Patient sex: F
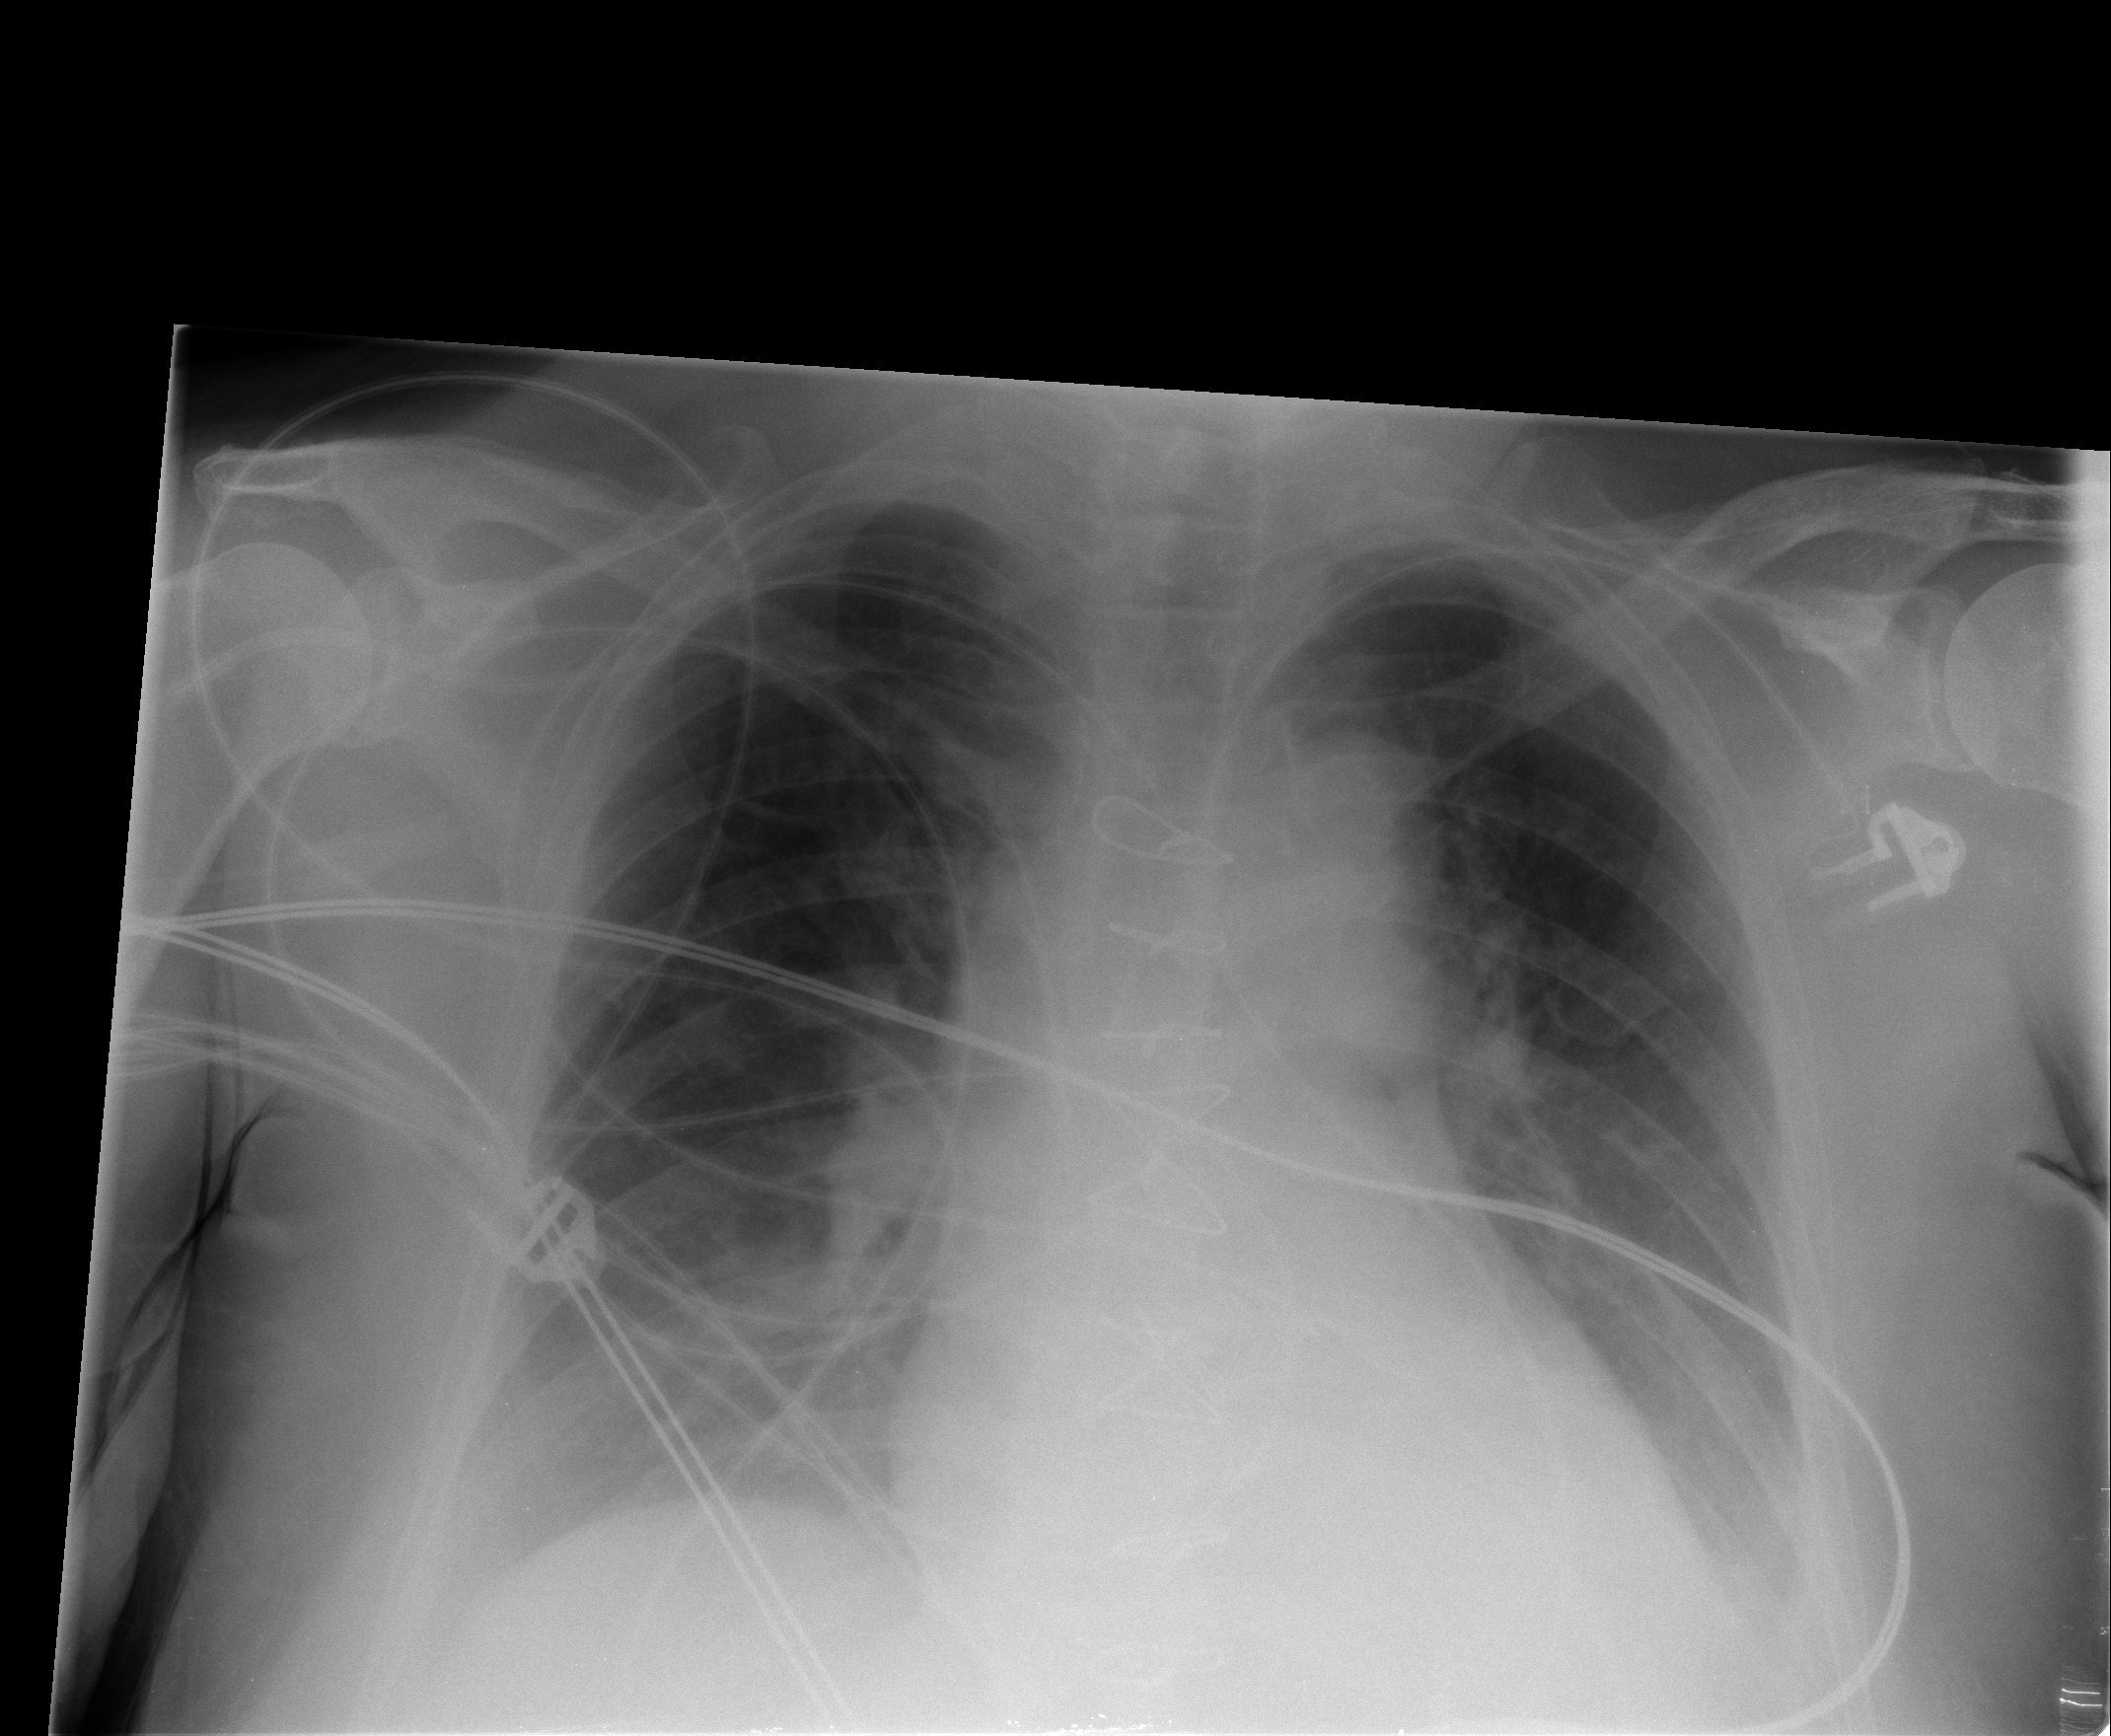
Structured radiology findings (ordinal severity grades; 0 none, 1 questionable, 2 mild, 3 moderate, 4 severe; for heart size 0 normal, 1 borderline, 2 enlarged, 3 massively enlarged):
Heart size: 0
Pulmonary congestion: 0
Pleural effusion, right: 0
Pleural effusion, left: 2
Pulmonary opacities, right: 0
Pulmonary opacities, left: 0
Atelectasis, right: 2
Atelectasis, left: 2